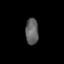
Tissue: skin
Cell type: Epithelial cells
Senescence score: 0.1661
Nuclear area (px): 330
Mean DAPI intensity: 98.43